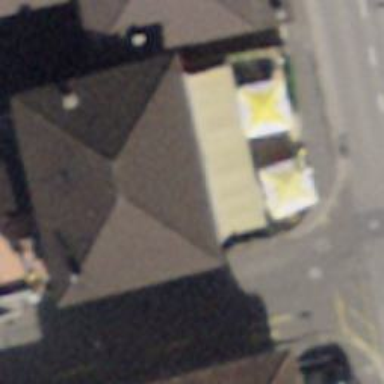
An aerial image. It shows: Restaurant.